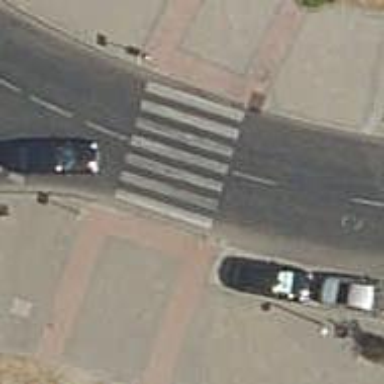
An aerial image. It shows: Marked road crossing.